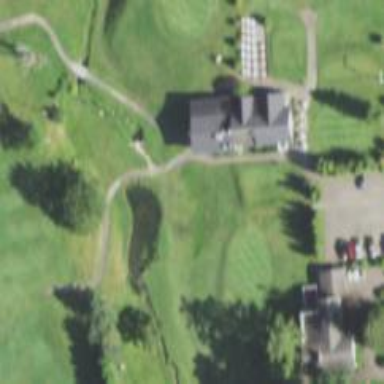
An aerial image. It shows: Path designated for golf carts.